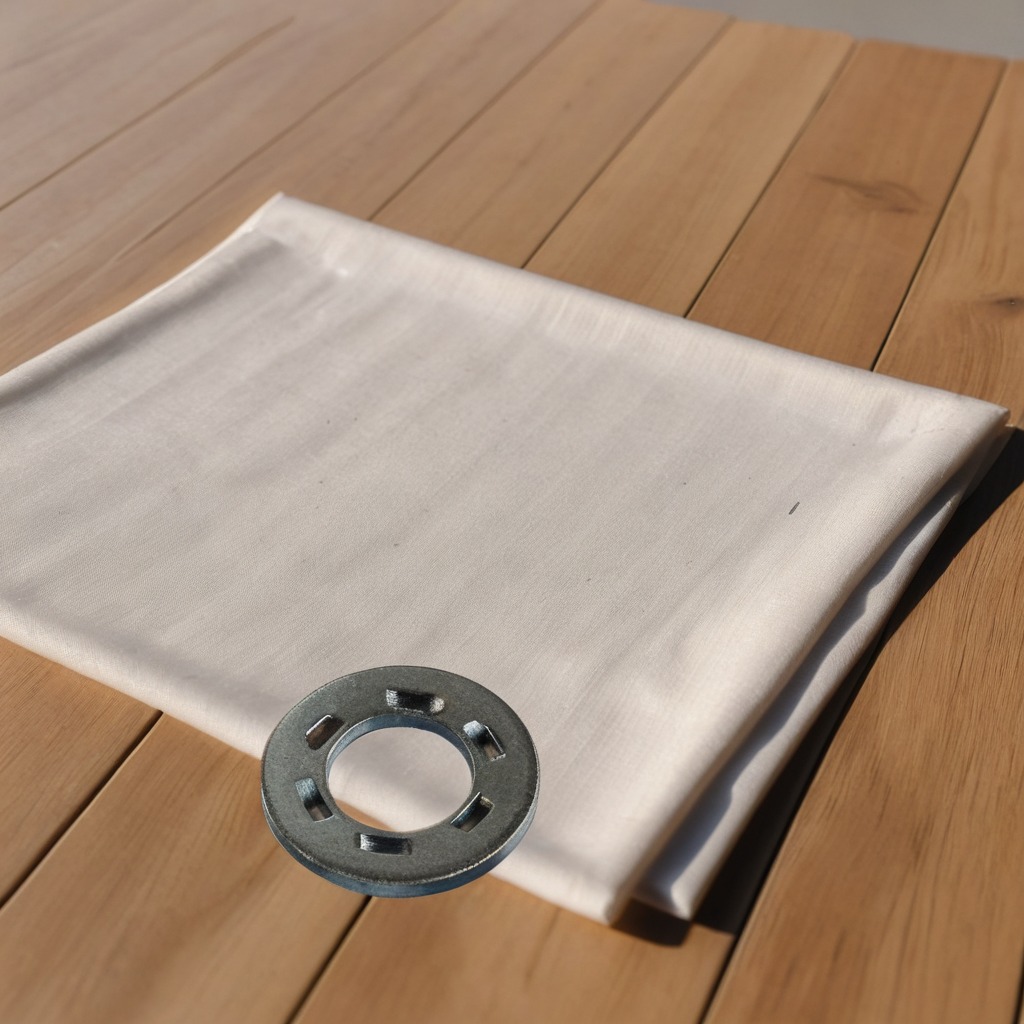
A flat metal washer lies on a clean wooden table covered with a plain fabric table cloth in an outdoor workshop during daytime bright natural light soft shadows worn but beneath the cloth